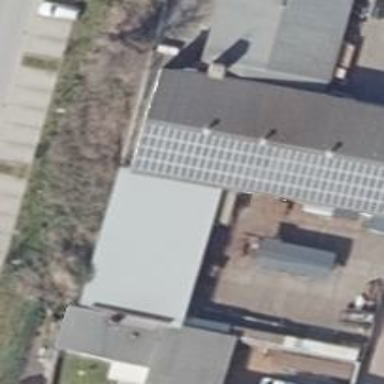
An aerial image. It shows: Industrial building.